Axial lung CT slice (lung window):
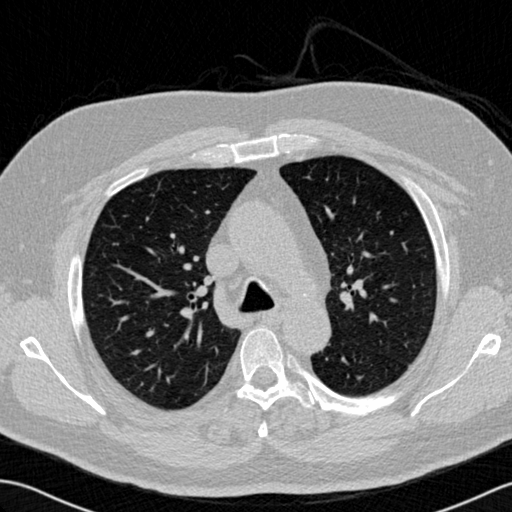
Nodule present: no